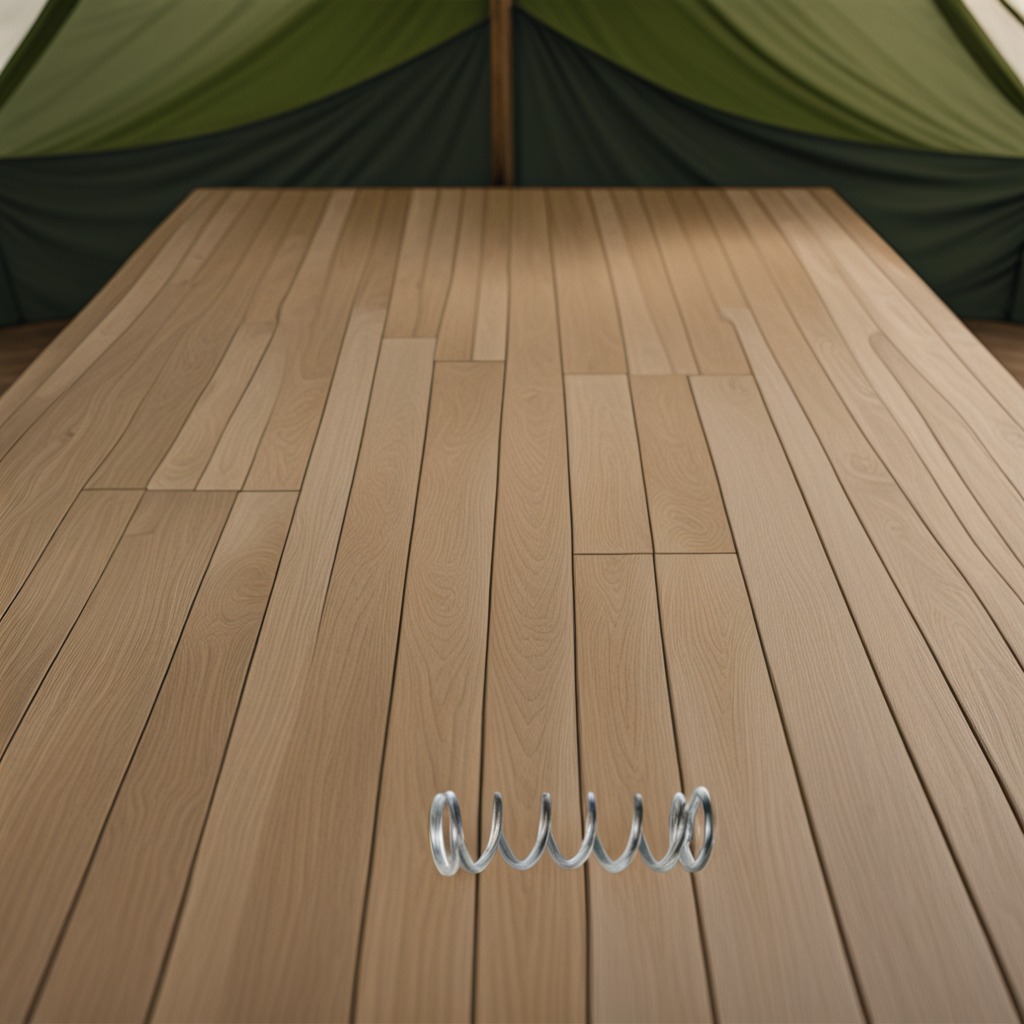
A coiled metal spring is lying on a wooden table inside a jungle field workshop tent.